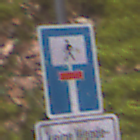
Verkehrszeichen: SackgasseFussgaengerDurchlaessig
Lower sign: HinweisGeaenderteVorfahrtVerkehrsfuehrungVerkehrsregelung3
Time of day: Midday
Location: Outdoor (Nature)
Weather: Overcast
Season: Autumn
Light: Natural